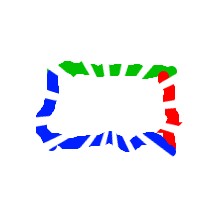
Shape: rectangle